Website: crate-barrel
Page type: billing-address
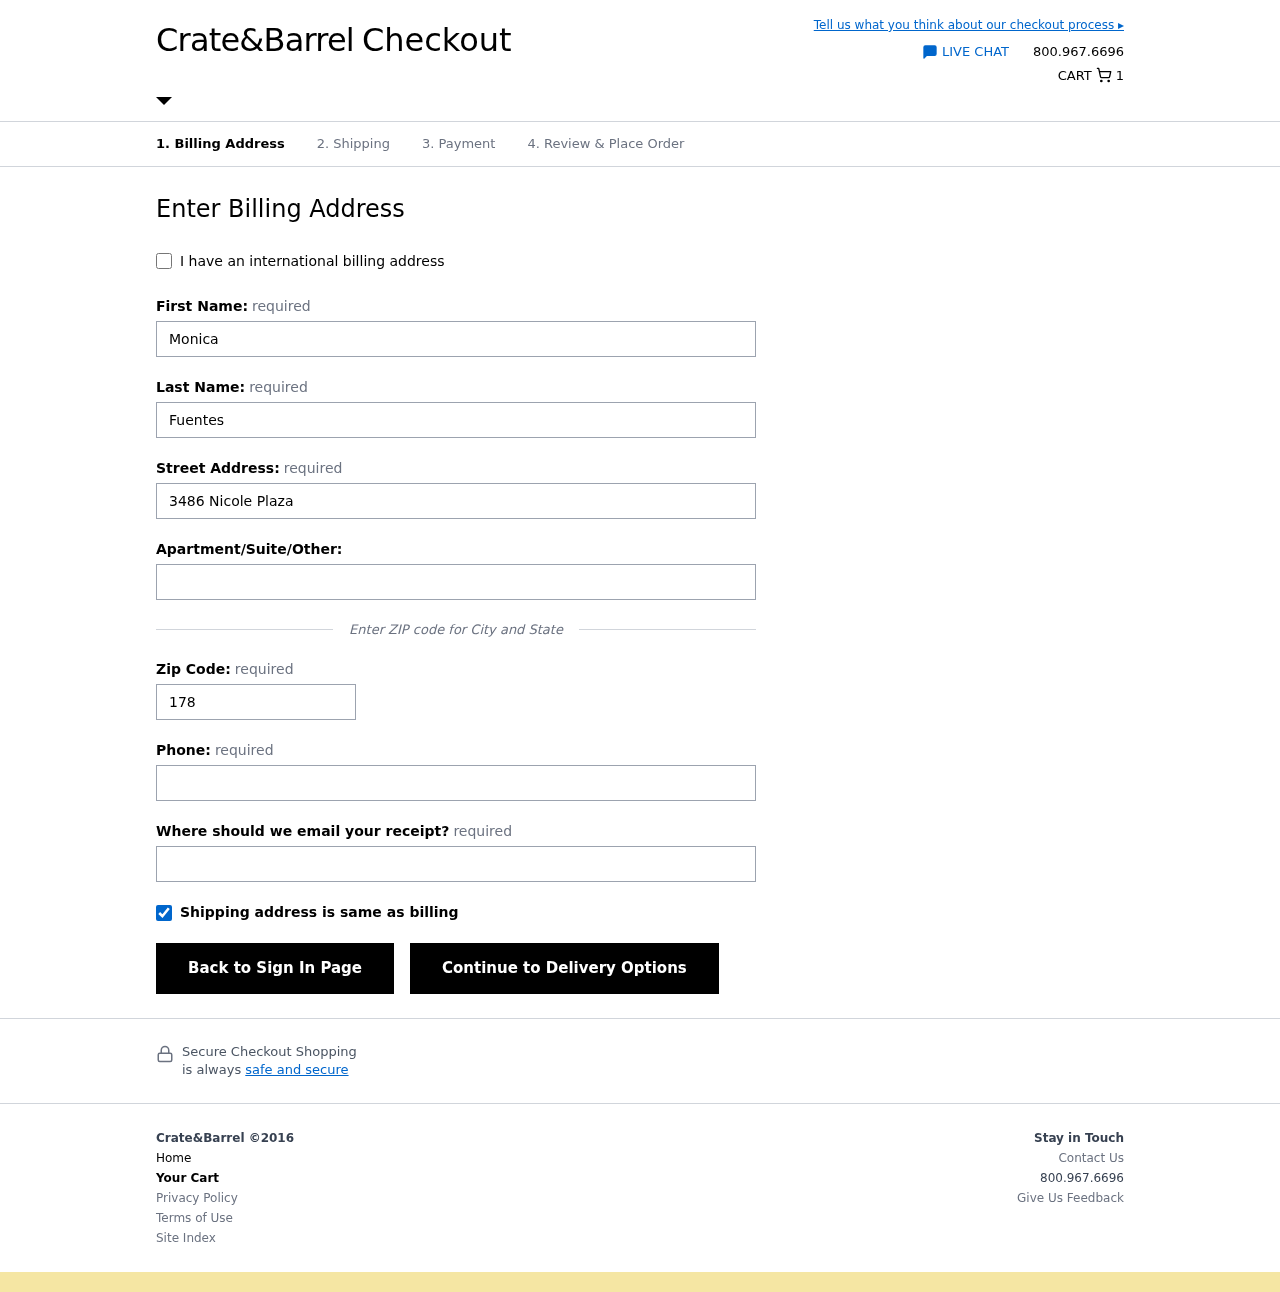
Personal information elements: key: PII_EMAIL
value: monicafuentes@yahoo.com
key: PII_FIRSTNAME
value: Monica
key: PII_LASTNAME
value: Fuentes
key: PII_PHONE
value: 5843161766
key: PII_POSTCODE
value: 17831
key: PII_STREET
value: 3486 Nicole Plaza
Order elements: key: ORDER_NUM_ITEMS
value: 1